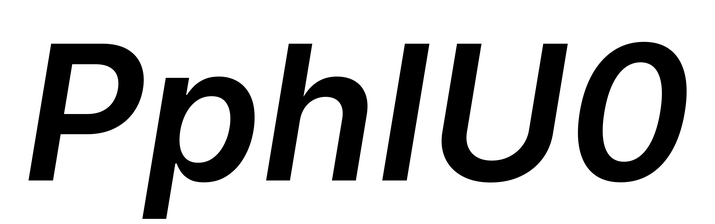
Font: Inter-Italic_SemiBold_Italic